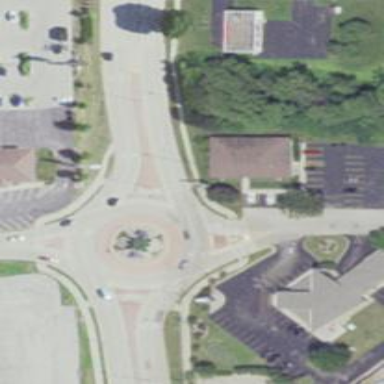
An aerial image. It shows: Secondary road around roundabout.